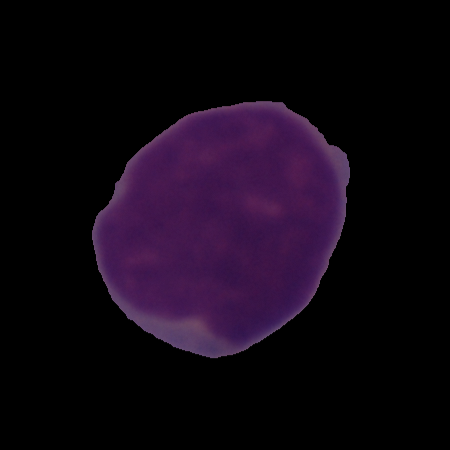
Label: cancer